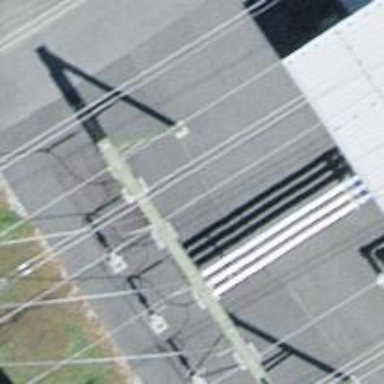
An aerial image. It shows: Power line with three cables.